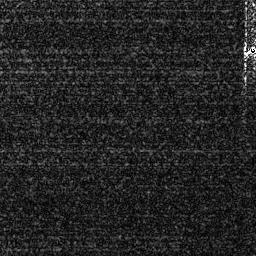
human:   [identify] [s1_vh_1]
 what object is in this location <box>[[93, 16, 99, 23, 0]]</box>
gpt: <ref>1 small ship at the top right</ref>